Question: I was writing a code for exception handling on Visual C++ 2010 .Here is the code
'''
#include <iostream>
using namespace std;
// Localize a try/catch to a function.
void Xhandler(int test)
{
try{
if(test) throw test;
}
catch(int i) {
cout << "Caught Exception #: " << i << '
';
}
}
int main()
{
cout << "Start
";
Xhandler(1);
Xhandler(2);
Xhandler(0);
Xhandler(3);
cout << "End";
return 0;
}
'''
The Program executed properly and the output was the as expected.But when I pressed the close button for closing the console then an error came that 'cmd has stopped working'

.Then I ran my previous code that executed properly ,they also gave the same error
.
Can anybody tell why it is happening?Is it a problem with the Visual c++ 2010 or the code
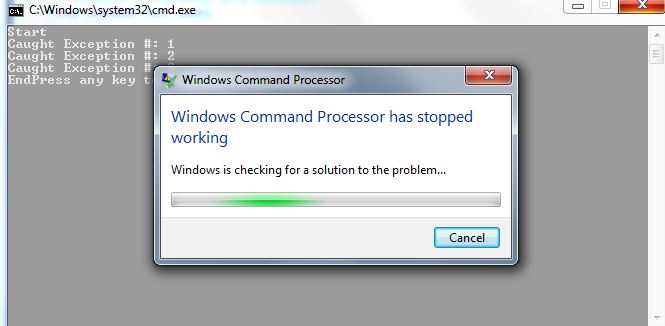
Answer: I think your problem is not with your code. The problem is within your compiler tool chain. You probably are using Qt, and the tool chain has a problem causing this. Google the message you get when you crash with your IDE.
Here's a simple experiment to prove what I'm saying: just run this code:
'''
int main()
{
cout << "Start
";
cout << "End";
return 0;
}
'''
And your program will crash, which means you have no problems with exceptions or anything else in your code, but with your tool chain.